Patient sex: M
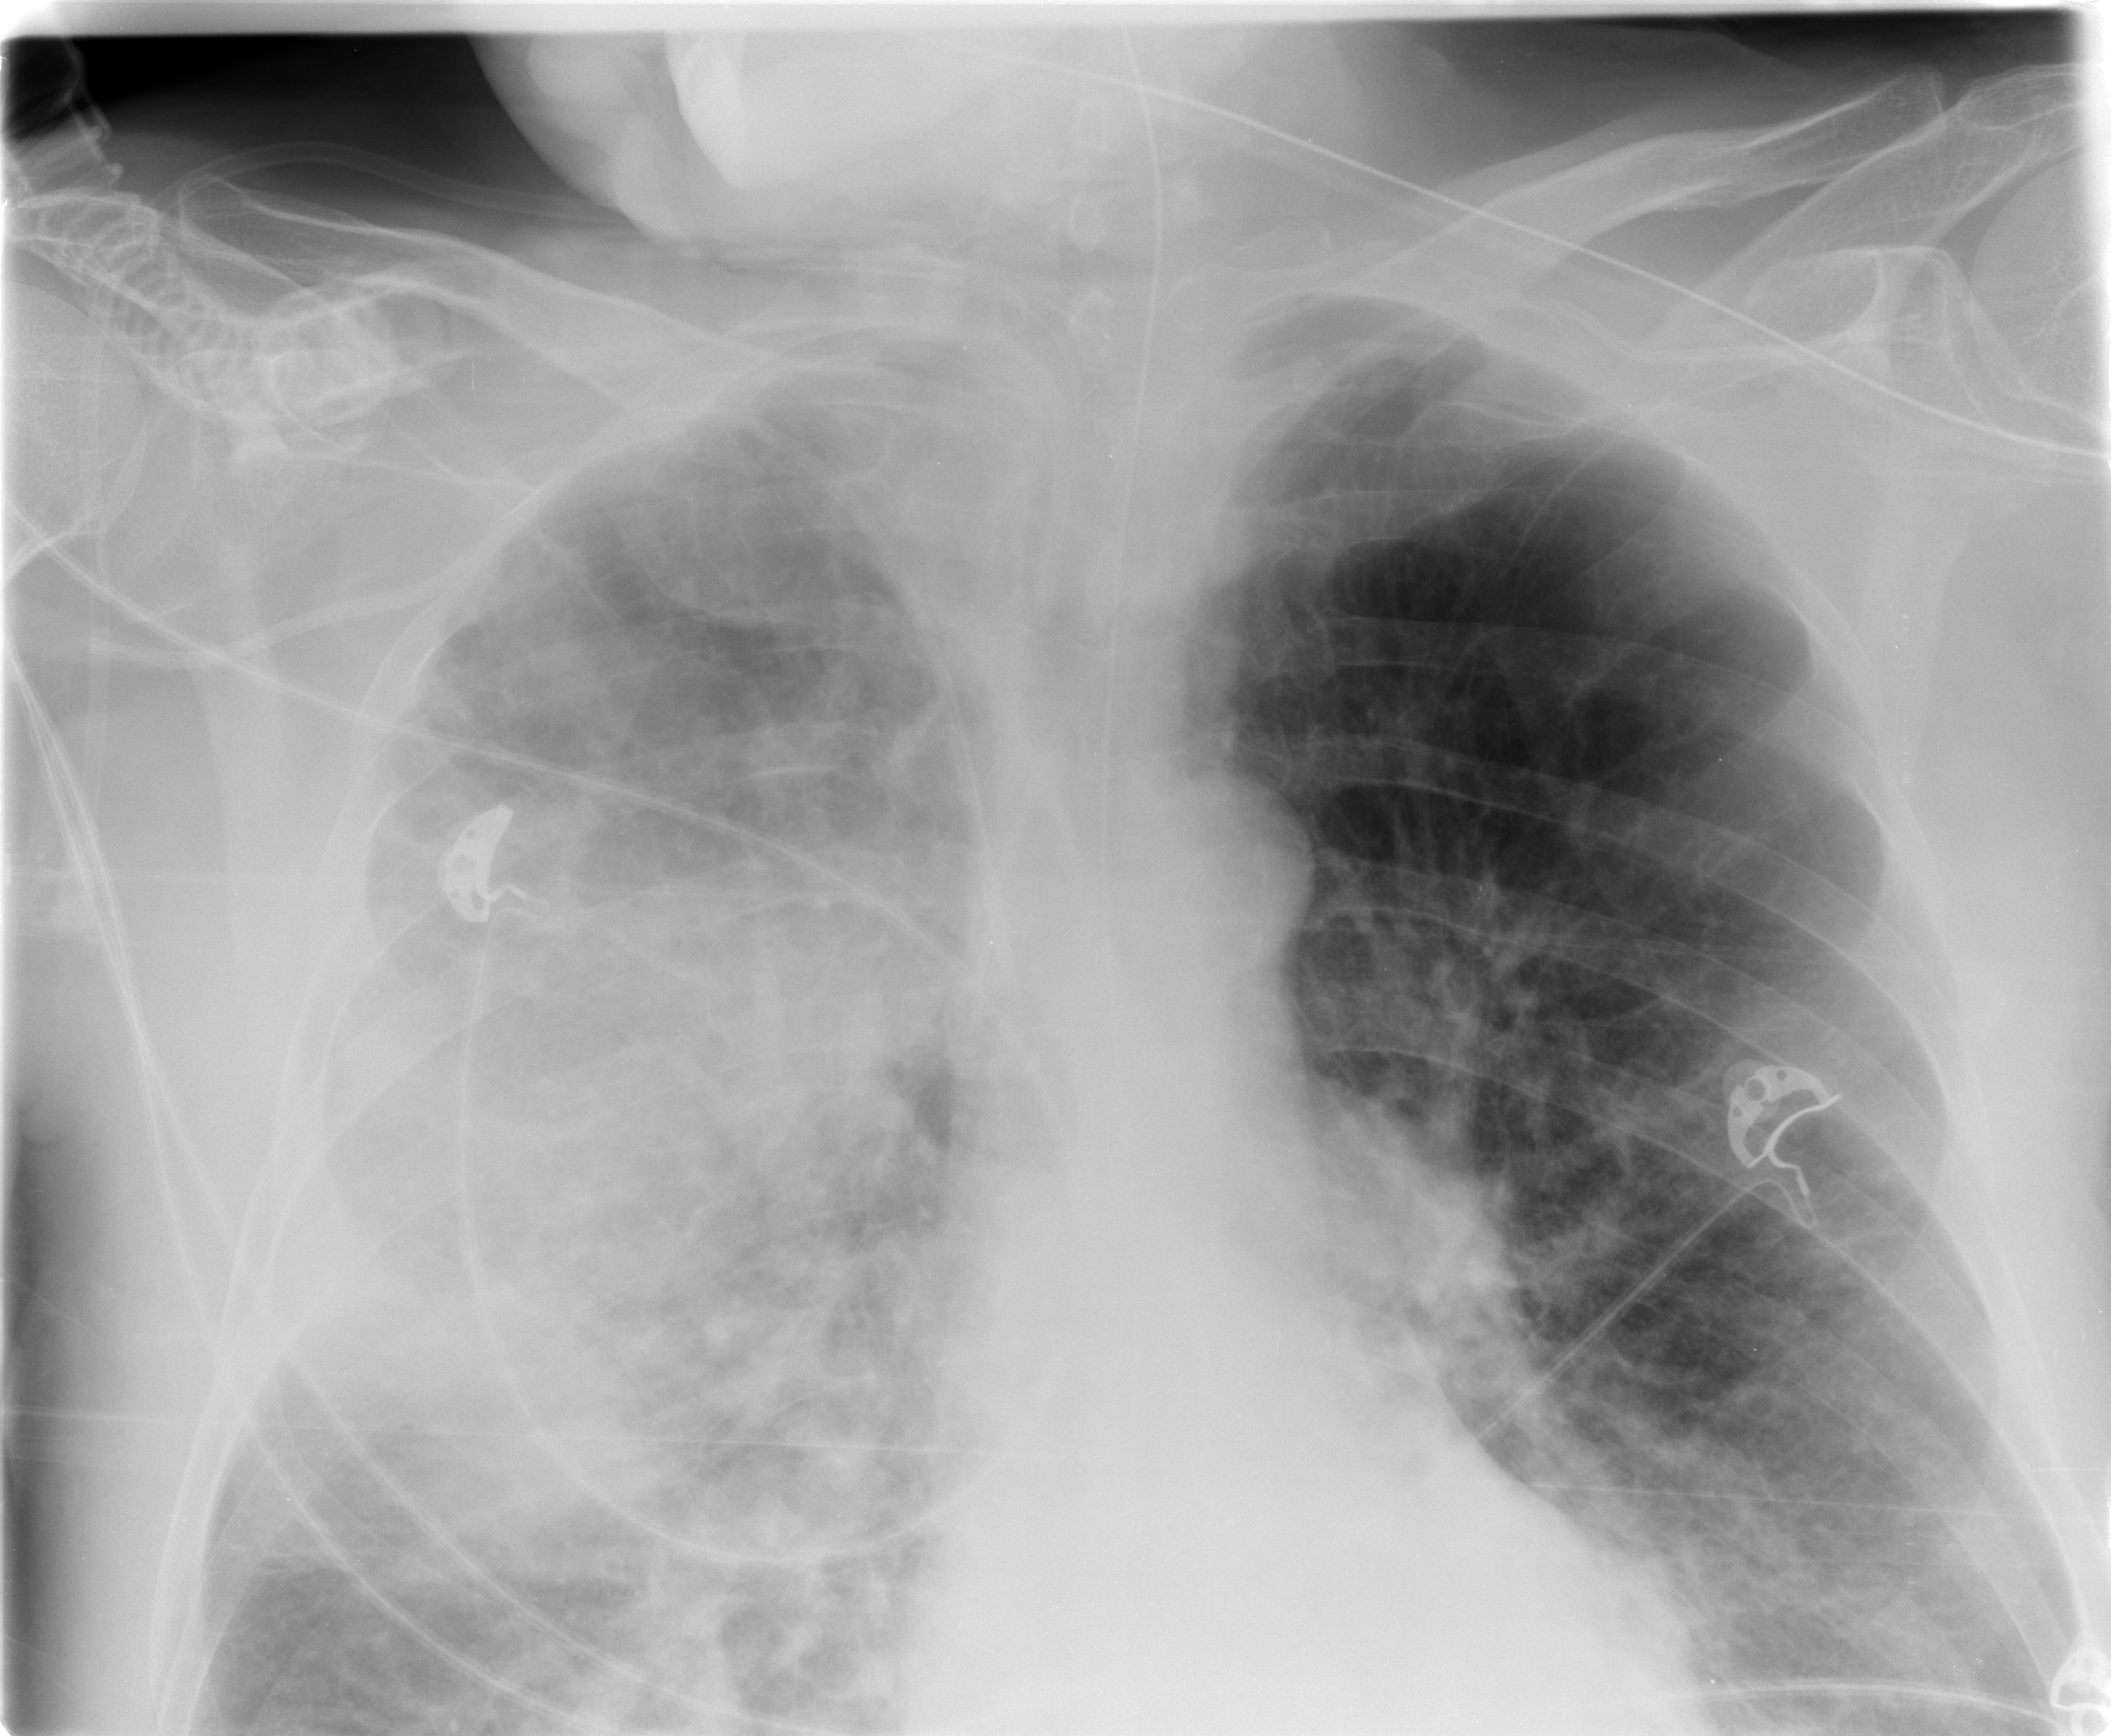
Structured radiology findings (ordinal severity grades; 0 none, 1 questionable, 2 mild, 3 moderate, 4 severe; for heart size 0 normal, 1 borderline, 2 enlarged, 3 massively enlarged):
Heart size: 0
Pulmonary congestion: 1
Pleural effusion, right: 0
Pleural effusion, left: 0
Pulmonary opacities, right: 3
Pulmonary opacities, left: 1
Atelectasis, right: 2
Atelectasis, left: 1